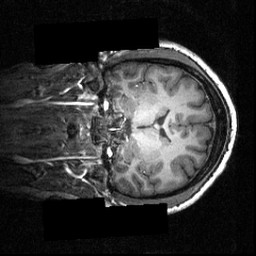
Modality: T1w
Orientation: coronal
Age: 21
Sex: male
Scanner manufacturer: siemens
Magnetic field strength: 3.951 T
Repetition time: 1.5 s
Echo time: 0.00335 s